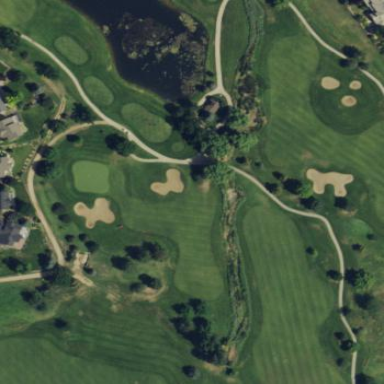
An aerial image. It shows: Grassy area designated as golf fairway.